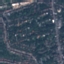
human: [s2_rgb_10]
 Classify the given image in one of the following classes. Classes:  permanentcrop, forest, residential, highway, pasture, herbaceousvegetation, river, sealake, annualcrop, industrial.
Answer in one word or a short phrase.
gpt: Residential